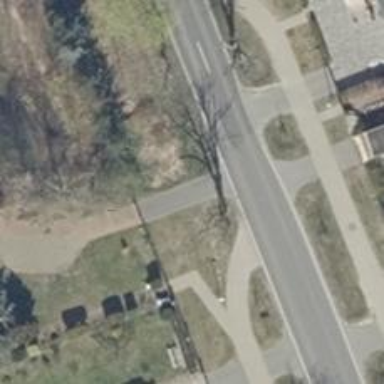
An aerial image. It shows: Driveway leading to service road.